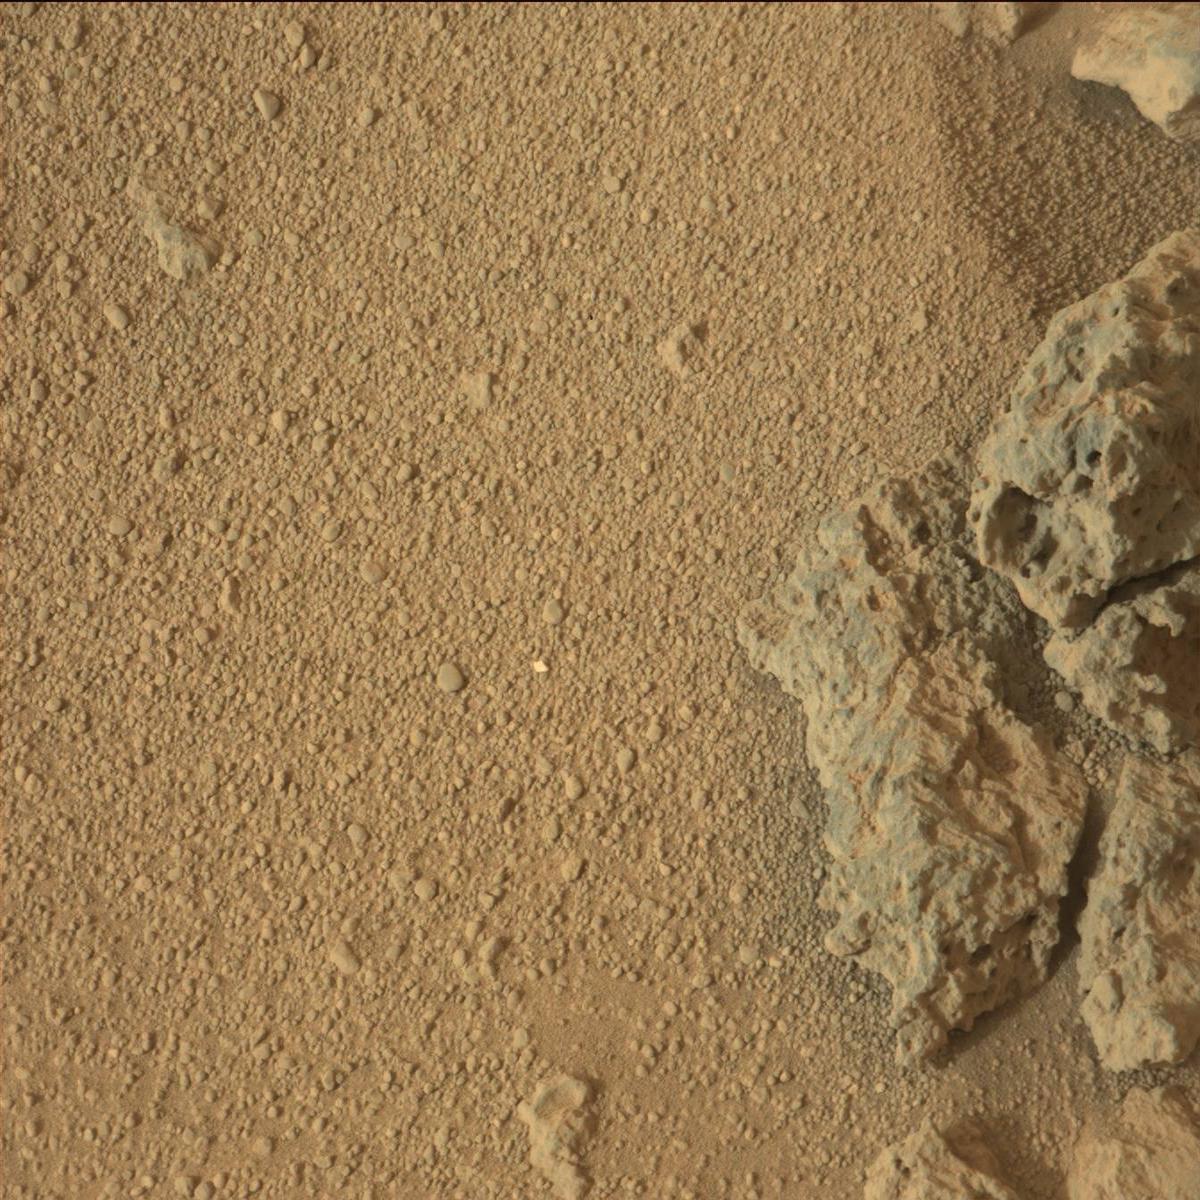
Terrain classes present: Bedrock, Rock, Sand / Soil